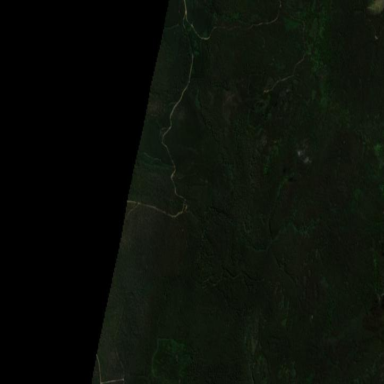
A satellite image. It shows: Forestry area.